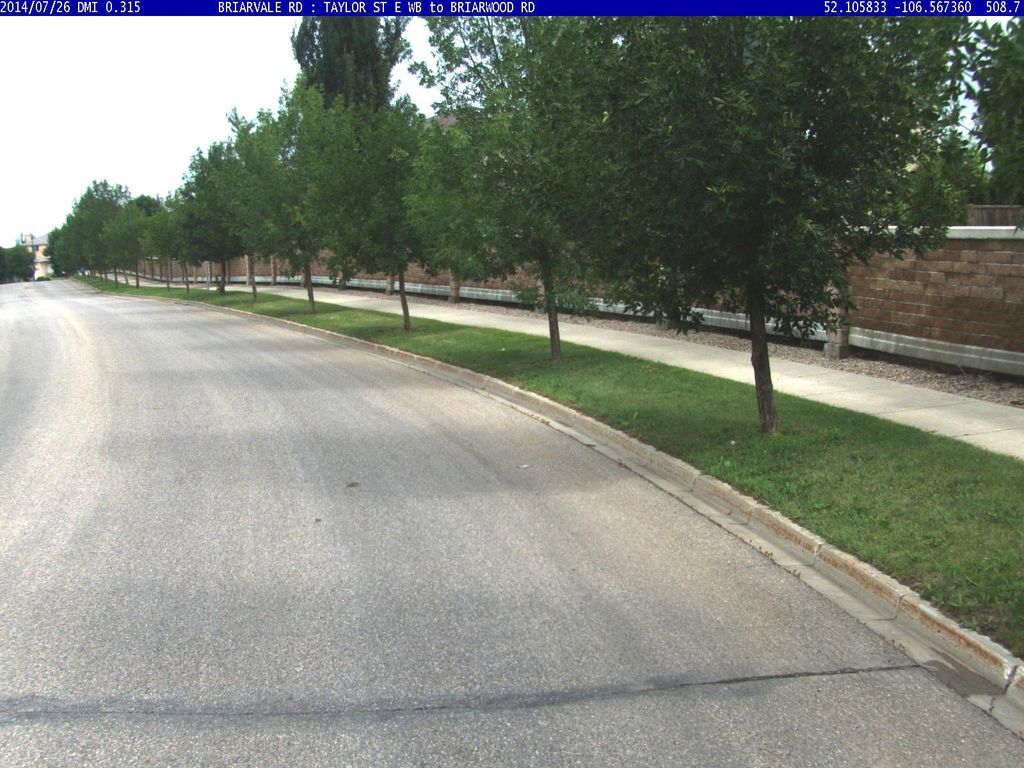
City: saskatoon